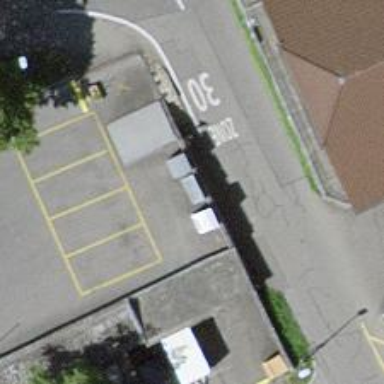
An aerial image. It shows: Recycling container in the area designated for recycling.